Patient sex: M
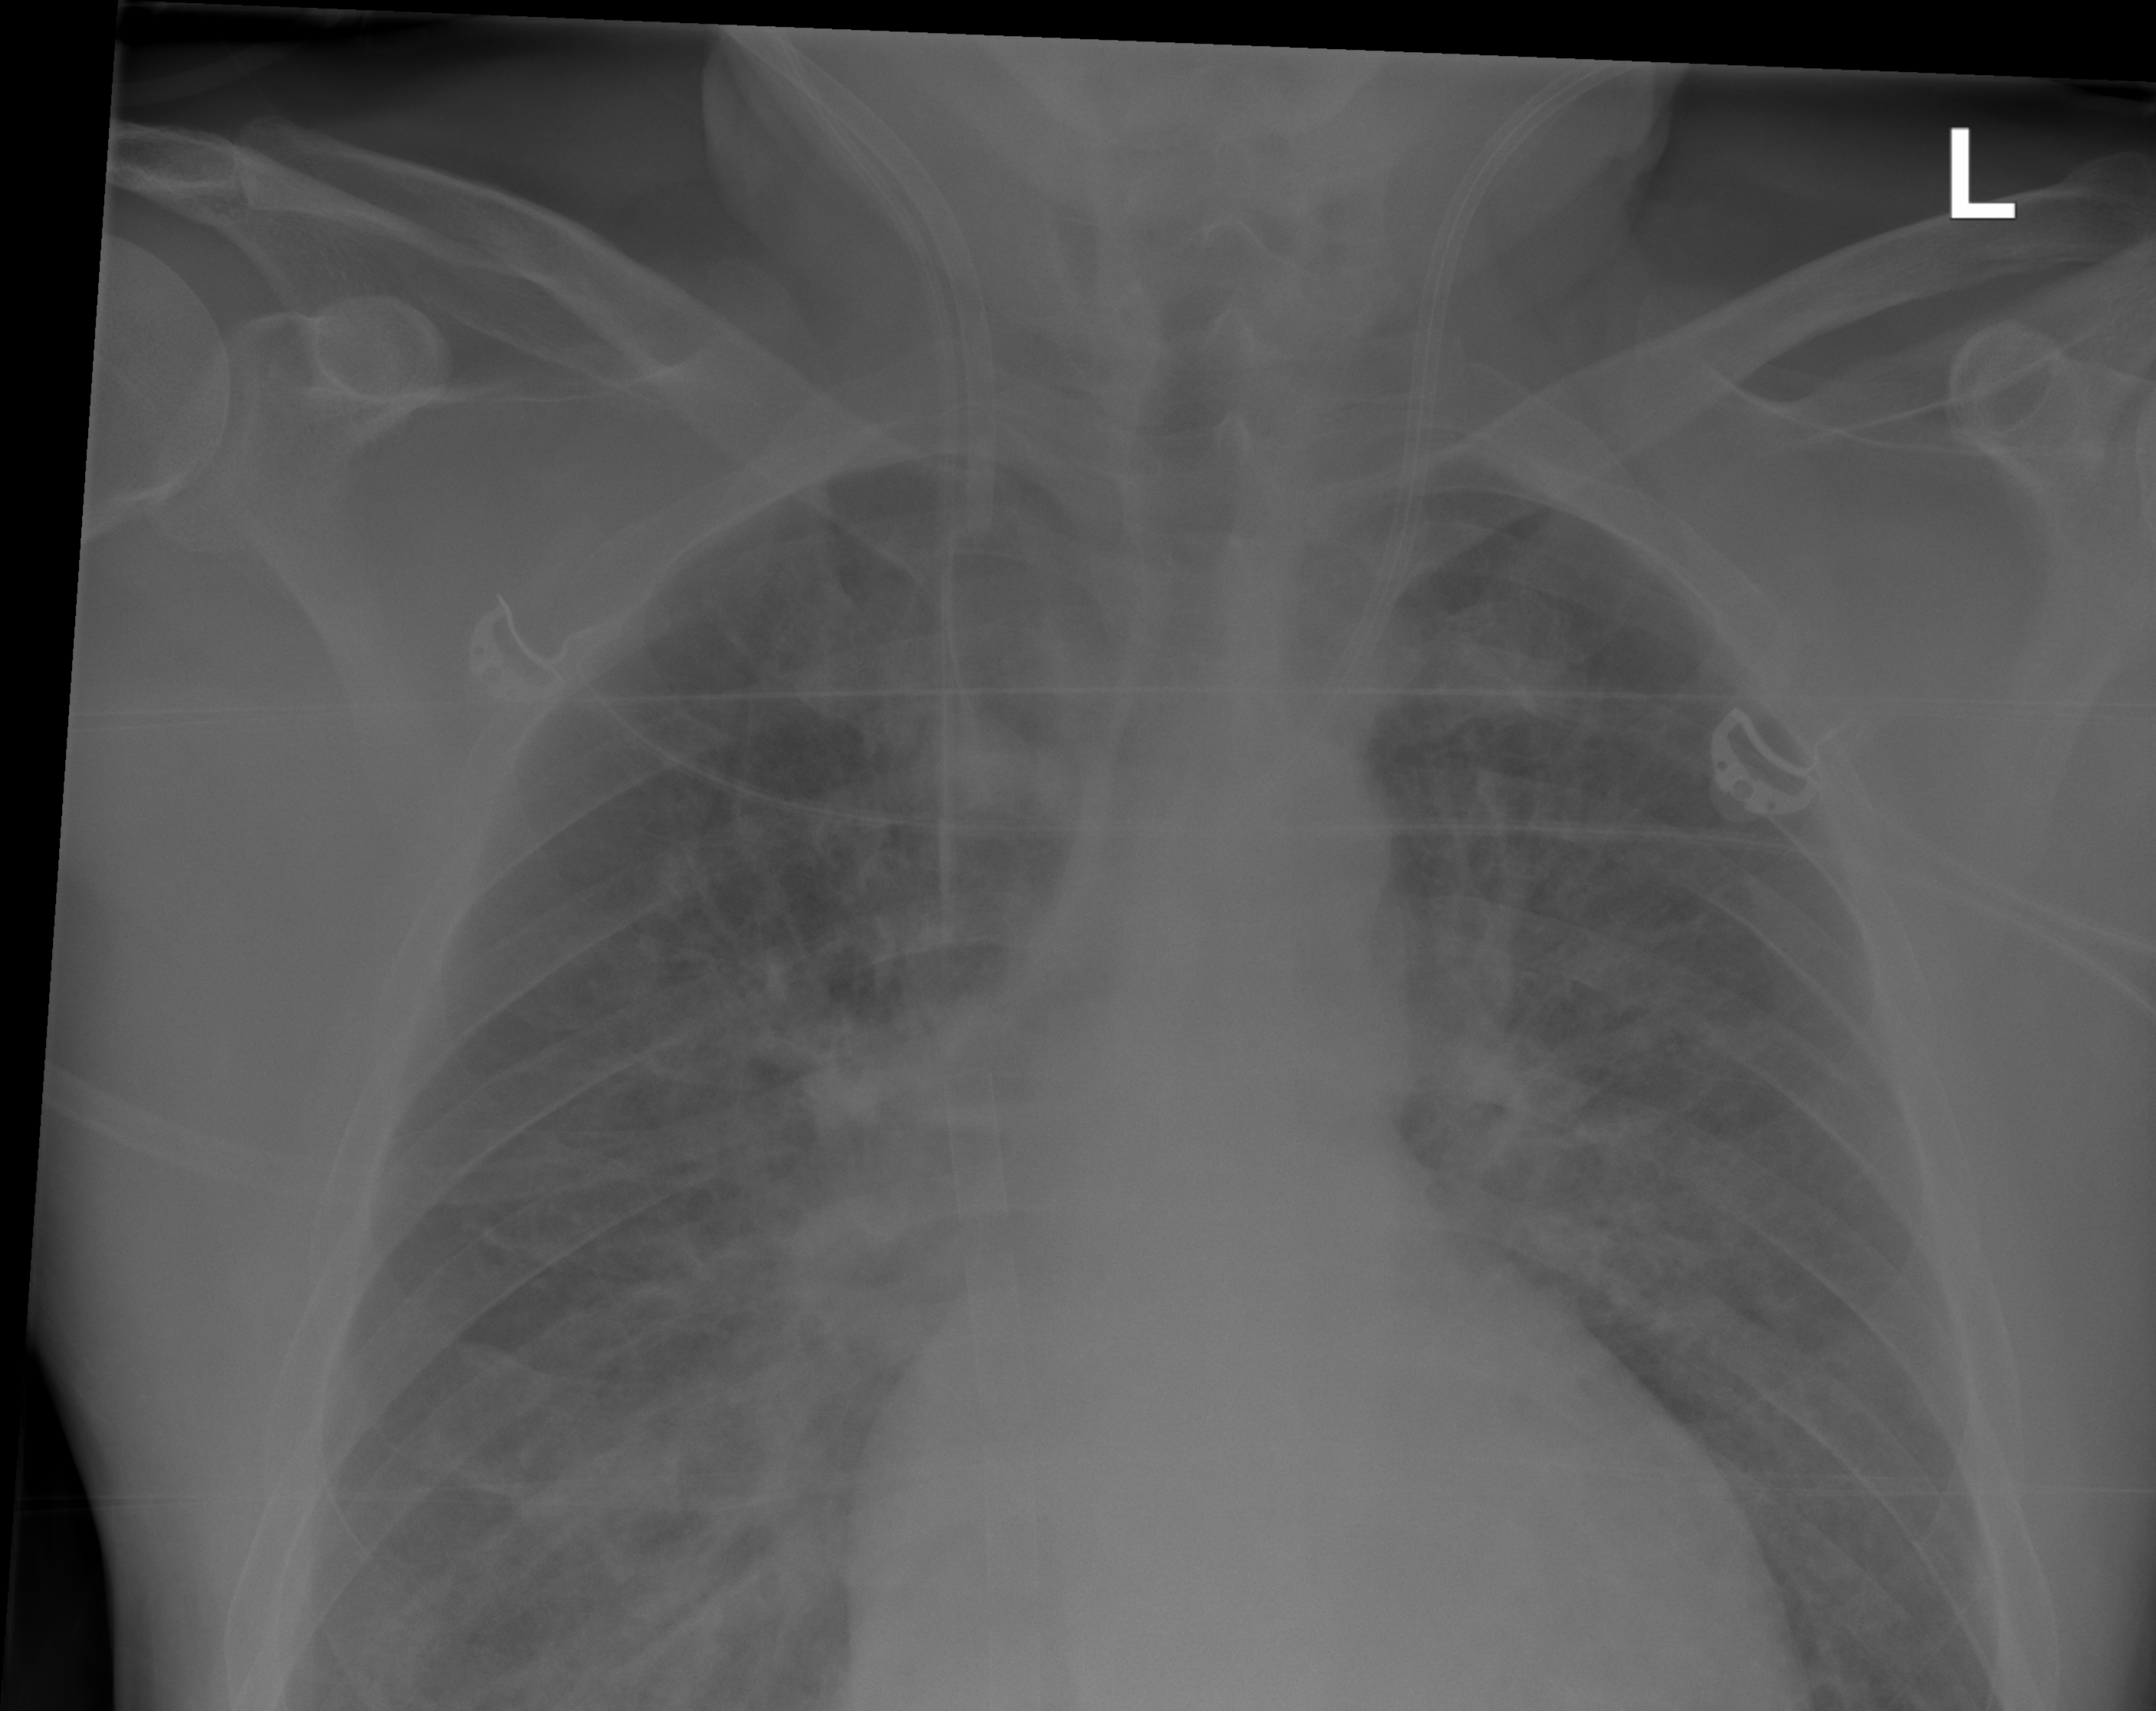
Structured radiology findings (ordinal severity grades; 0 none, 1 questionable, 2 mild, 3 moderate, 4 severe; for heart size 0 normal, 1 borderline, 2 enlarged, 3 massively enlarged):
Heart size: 1
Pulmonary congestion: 3
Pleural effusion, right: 0
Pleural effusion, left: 0
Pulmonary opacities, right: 3
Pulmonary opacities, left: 3
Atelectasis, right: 0
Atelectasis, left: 0